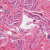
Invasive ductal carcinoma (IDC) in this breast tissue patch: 0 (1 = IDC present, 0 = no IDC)